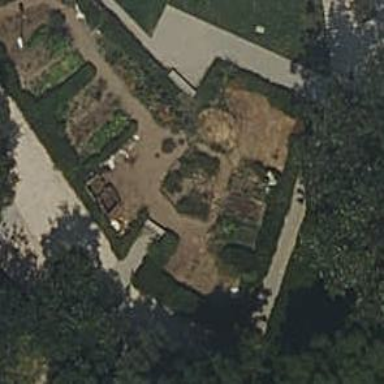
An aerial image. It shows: Allotments area.